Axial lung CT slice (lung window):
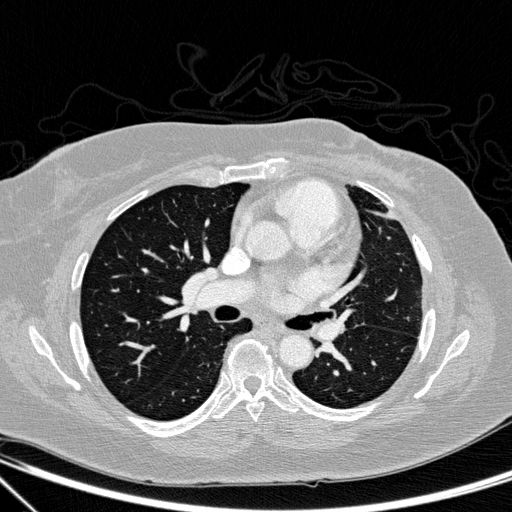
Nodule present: no